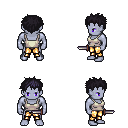
a pixel art fantasy rpg character, male body template, dark elf, purple skin, white pirate shirt, gold greaves, raven bedhead hairstyle, dagger, four views (front, back, left, right), 2x2 character sprite sheet, small pixel art, hard edges, no anti-aliasing